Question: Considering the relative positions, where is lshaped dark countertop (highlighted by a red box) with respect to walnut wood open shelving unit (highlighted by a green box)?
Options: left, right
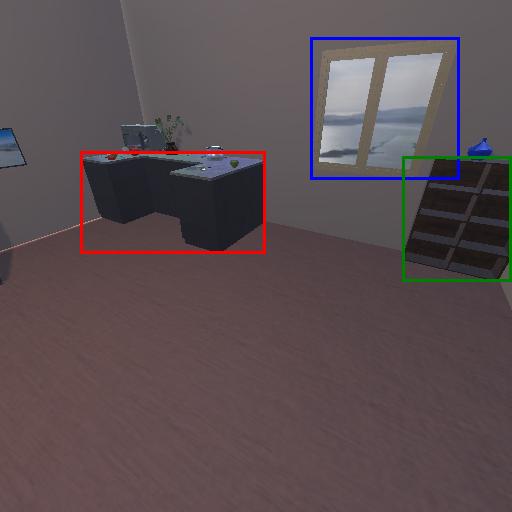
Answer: left